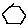
Label: hexagon